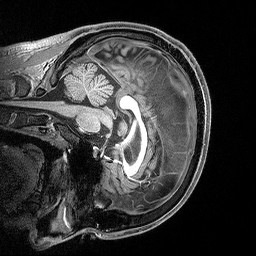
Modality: T1w
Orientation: sagittal
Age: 50
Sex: male
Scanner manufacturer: siemens
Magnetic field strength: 3 T
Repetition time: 2.3 s
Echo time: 0.00298 s